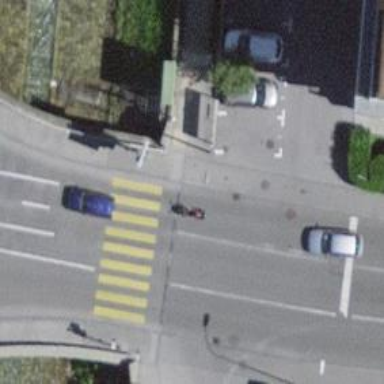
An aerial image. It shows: Crossing with traffic signals.